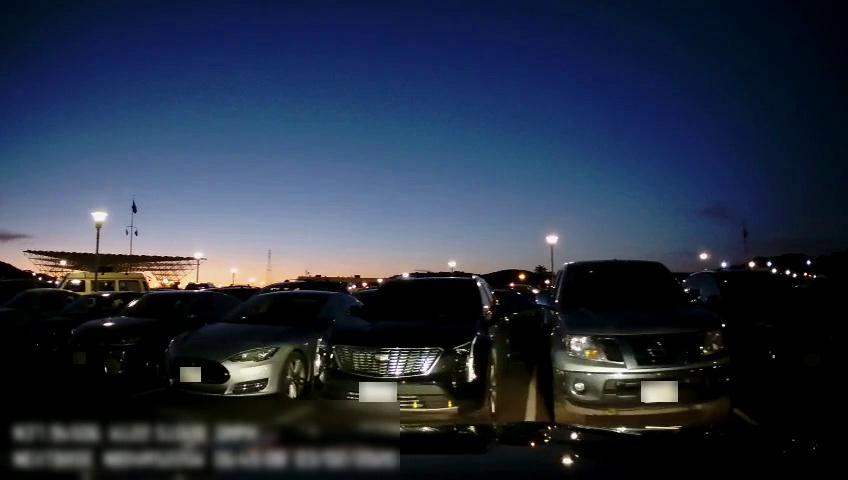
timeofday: Night
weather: Other
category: Drivable Space
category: Vehicles | SUV
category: Vehicles | Truck
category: Vehicles | SUV
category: Vehicles | Car
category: Vehicles | Car
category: Vehicles | Car
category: Vehicles | Car
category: Vehicles | SUV
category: Vehicles | Other LV
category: Vehicles | SUV